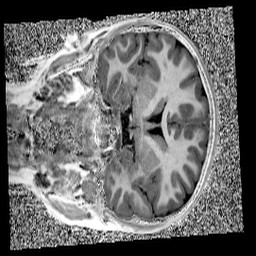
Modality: UNIT1
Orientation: coronal
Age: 9
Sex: male
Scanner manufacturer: siemens
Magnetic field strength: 3 T
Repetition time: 4 s
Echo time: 0.00303 s